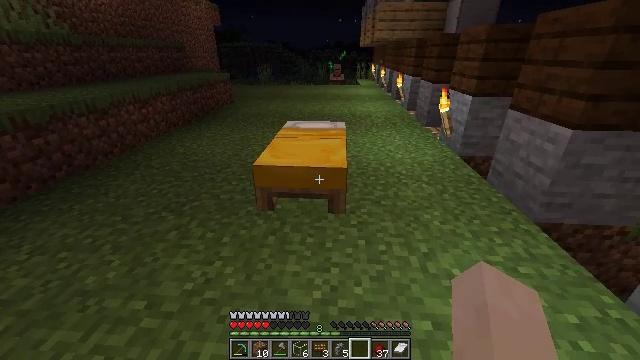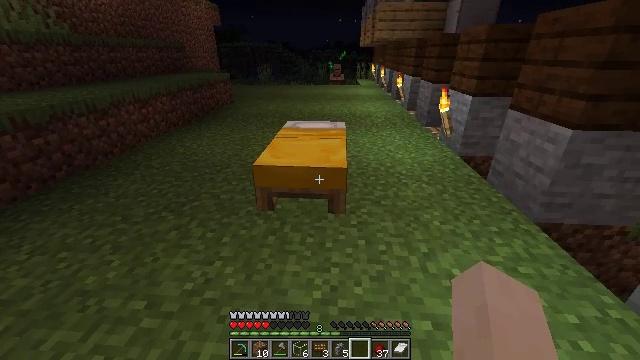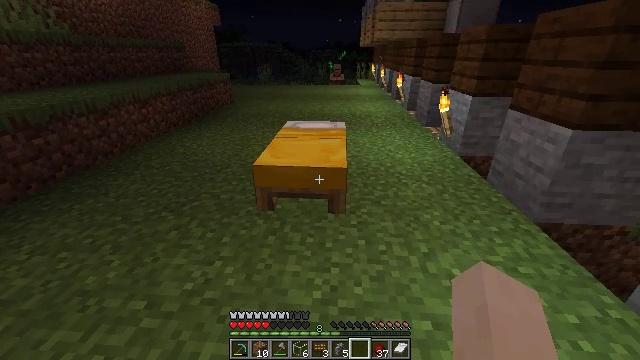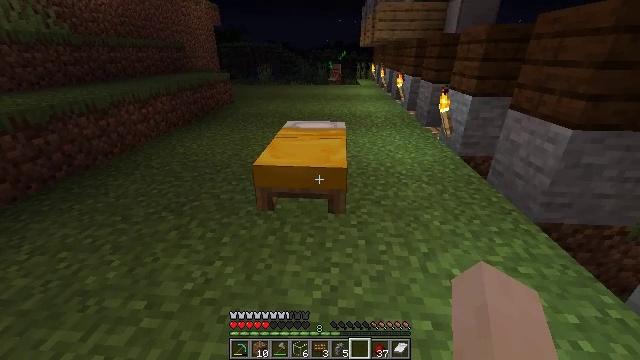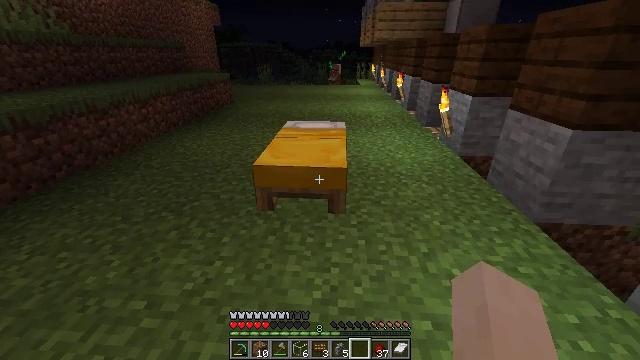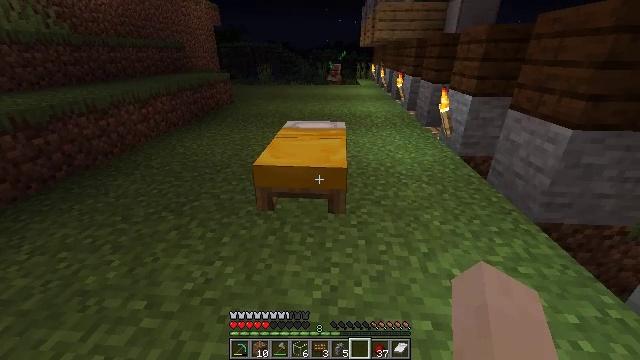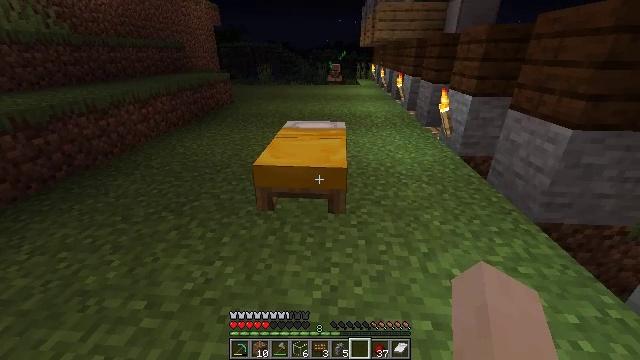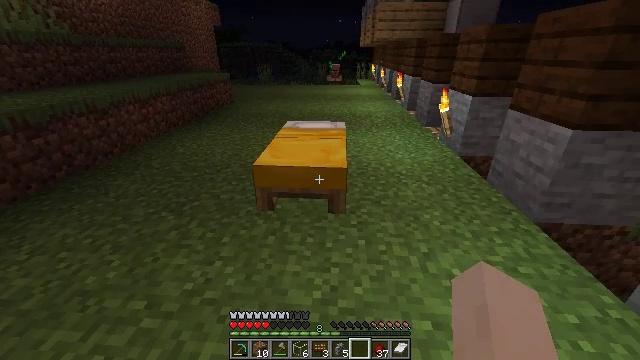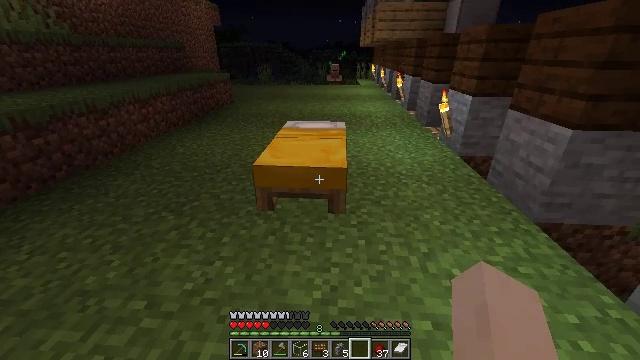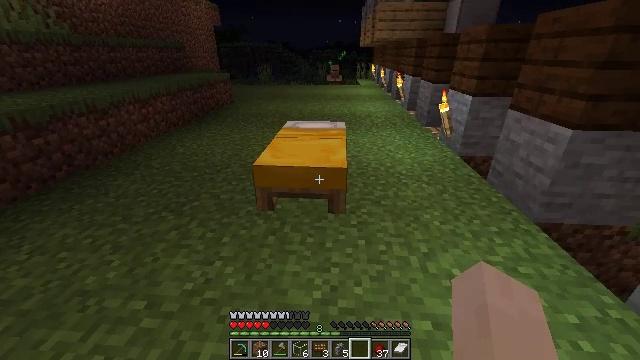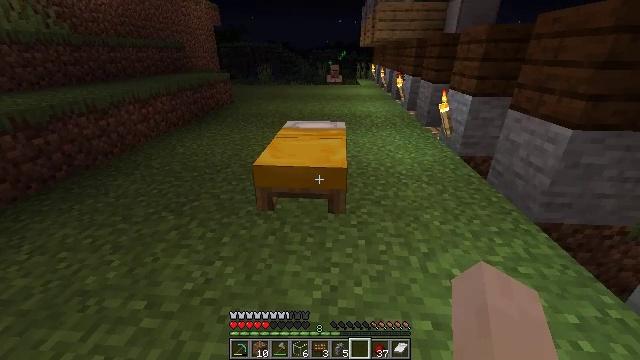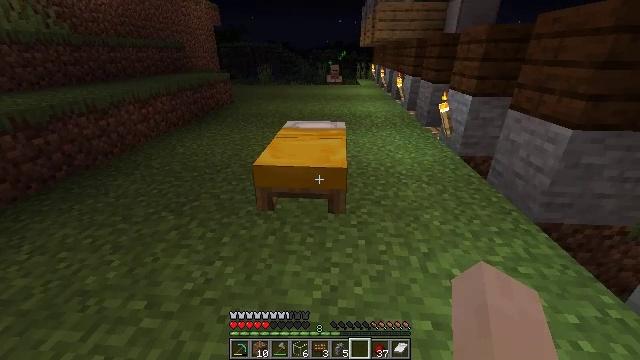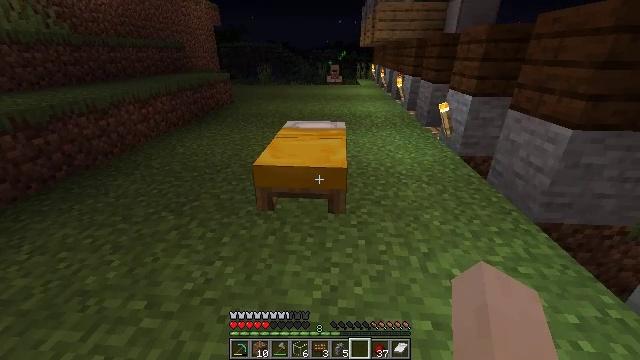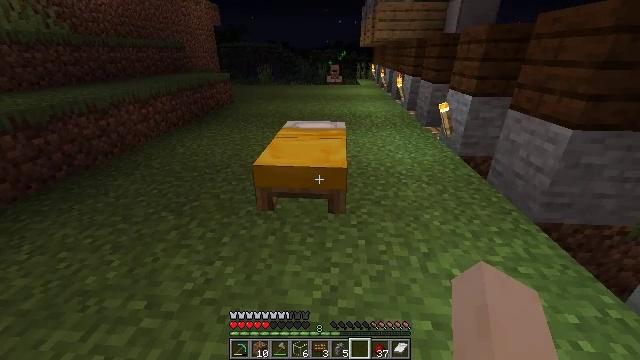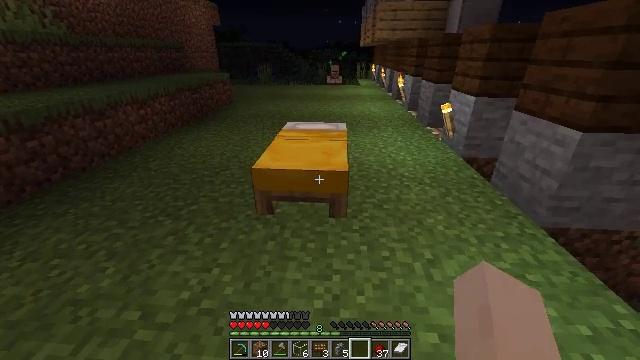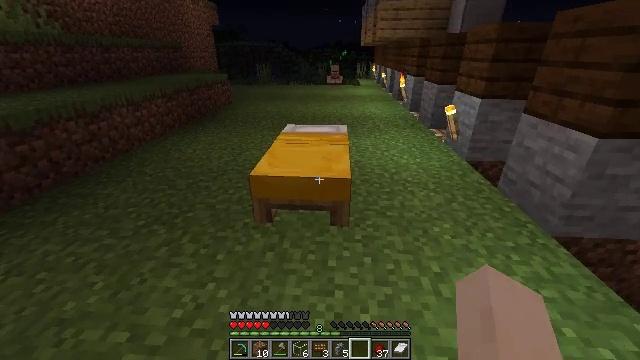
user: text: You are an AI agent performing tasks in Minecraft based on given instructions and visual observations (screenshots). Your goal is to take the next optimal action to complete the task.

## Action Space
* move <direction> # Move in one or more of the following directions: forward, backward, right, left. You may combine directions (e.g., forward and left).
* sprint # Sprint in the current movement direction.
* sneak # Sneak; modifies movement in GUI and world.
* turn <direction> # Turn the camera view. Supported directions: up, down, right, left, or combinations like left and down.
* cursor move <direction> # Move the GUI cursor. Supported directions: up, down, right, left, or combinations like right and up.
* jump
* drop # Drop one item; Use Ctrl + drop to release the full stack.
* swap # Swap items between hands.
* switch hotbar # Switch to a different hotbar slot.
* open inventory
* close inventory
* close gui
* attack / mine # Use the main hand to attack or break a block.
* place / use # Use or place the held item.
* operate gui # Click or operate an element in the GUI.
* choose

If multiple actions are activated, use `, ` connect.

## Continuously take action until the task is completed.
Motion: motion action
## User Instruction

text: Remove the yellow bed.
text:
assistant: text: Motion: no_op
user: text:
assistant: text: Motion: no_op
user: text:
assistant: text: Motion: no_op
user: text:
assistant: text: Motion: no_op
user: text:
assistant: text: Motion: no_op
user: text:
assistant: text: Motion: no_op
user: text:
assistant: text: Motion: no_op
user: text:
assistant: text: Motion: no_op
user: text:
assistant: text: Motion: no_op
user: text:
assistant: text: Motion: no_op
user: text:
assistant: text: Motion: no_op
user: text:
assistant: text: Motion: no_op
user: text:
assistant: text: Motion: no_op
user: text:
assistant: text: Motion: move forward
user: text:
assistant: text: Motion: move forward
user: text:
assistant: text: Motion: move forward
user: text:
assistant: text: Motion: move forward, turn down
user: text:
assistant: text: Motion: move forward, turn down
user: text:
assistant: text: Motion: move forward, turn down
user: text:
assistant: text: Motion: no_op
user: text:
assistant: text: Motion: no_op
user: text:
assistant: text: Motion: no_op
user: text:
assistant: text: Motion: no_op
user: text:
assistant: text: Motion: no_op
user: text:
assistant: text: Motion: no_op
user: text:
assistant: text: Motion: no_op
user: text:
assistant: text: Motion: no_op
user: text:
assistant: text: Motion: no_op
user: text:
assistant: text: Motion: no_op
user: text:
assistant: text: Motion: no_op